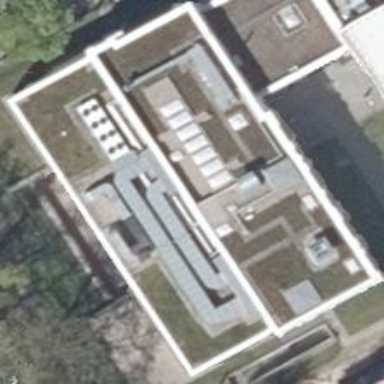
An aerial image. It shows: Office building.